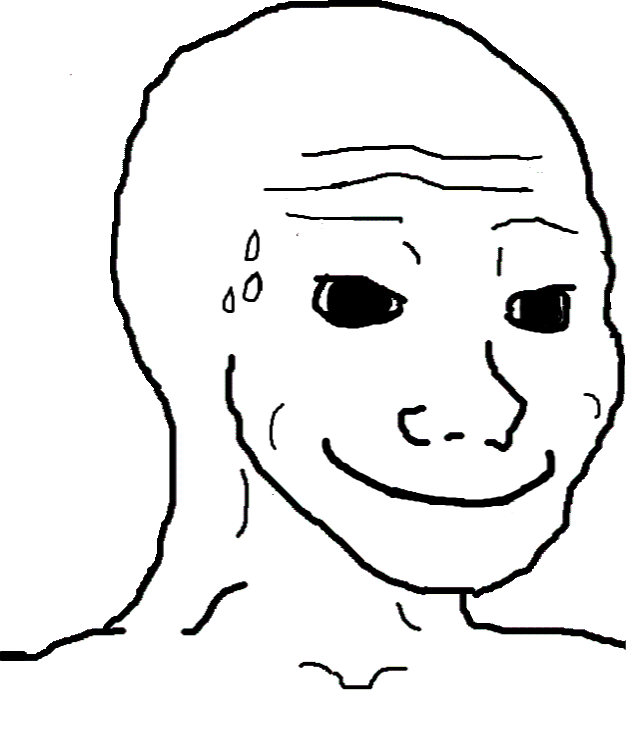
Label: 5_Oomer